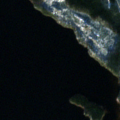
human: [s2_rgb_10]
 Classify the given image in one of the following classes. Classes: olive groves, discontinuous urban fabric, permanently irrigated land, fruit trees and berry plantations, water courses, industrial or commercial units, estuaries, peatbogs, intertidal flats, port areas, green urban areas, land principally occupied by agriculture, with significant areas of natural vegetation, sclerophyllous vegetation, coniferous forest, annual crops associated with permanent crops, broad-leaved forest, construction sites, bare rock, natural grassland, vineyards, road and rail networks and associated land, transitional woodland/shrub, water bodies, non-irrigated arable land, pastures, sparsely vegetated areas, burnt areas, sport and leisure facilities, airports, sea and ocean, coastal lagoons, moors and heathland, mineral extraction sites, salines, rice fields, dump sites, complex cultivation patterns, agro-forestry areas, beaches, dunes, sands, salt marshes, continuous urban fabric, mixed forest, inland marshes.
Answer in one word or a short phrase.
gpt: coniferous forest, water bodies